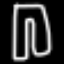
Label: pants